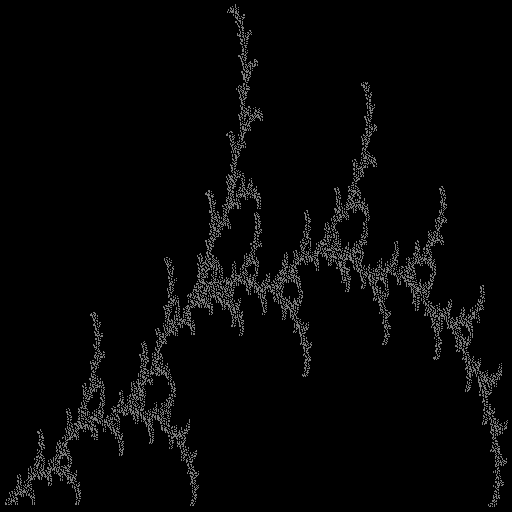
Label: branch